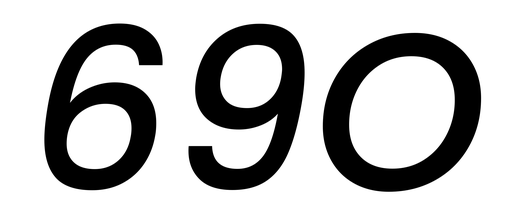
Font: Poppins-MediumItalic